Field crop: tomato
Growth stage: 2
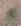
Species: solanum